Question: I am implementing a geometric zoom behaviour as seen in this <URL>

The problem is that if the cursor is on a white spot outside the green rect or any other SVG element (line, circle etc.) the mousewheel event gets intercepted by the browser and scrolls down the page.
I would like to be able to freely zoom independently of where I am on the visualisation.
Here is a simplified <URL> recreating the problem.
'''
var width = 300,
height = 300;
var randomX = d3.random.normal(width / 2, 80),
randomY = d3.random.normal(height / 2, 80);
var data = d3.range(2000).map(function() {
return [
randomX(),
randomY()
];
});
var svg = d3.select("body").append("svg")
.attr("width", width)
.attr("height", height)
.append("g")
.call(d3.behavior.zoom().scaleExtent([-8, 8]).on("zoom", zoom))
.append("g");
svg.append("rect")
.attr("class", "overlay")
.attr("width", width)
.attr("height", height);
svg.selectAll("circle")
.data(data)
.enter().append("circle")
.attr("r", 2.5)
.attr("transform", function(d) { return "translate(" + d + ")"; });
function zoom() {
svg.attr("transform", "translate(" + d3.event.translate + ")scale(" + d3.event.scale + ")");
}
'''
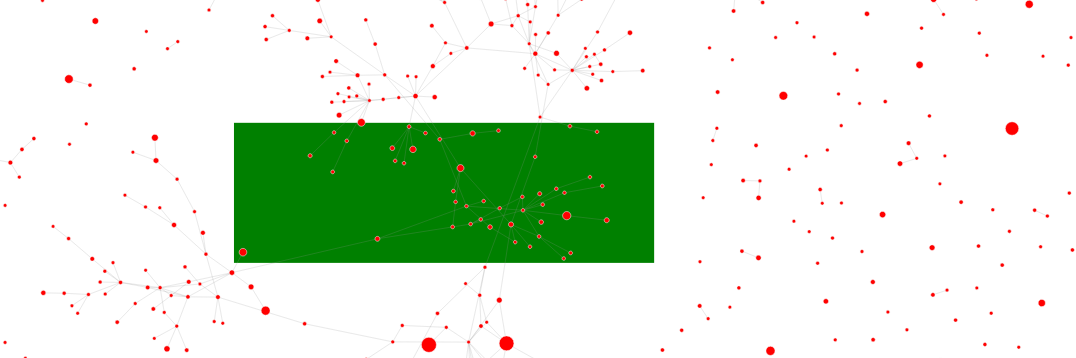
Answer: Hope this isn't too late, I missed this question the first time around.
The reason it isn't working under Chrome is because Chrome hasn't yet implemented the standard CSS transform on html elements -- and as strange as it is to understand, the outermost '<svg>' tag on an SVG element embedded in a webpage is treated as an HTML element for layout purposes.
You have two options:
1. Use Chrome's custom transform syntax, -webkit-transform in addition to the regular transform syntax: http://jsfiddle.net/aW9xC/5/ Kind of jumpy, since you are transforming the entire SVG and readjusting the page layout accordingly. For reasons I don't understand neither the CSS/webkit transform nor the SVG attribute transform work when applied to the "innerSVG" element.
2. Replace the nested SVG structure with an SVG <g> group element, which Chrome has no problem transforming: http://jsfiddle.net/aW9xC/4/